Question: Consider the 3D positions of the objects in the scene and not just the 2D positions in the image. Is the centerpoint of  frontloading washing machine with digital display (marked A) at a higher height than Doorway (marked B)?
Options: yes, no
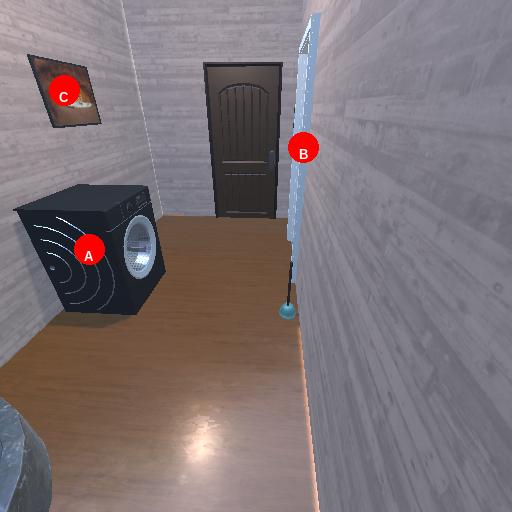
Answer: yes